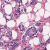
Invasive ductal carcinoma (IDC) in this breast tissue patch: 1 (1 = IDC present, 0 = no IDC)